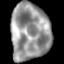
Tissue: lung
Cell type: Epithelial cells
Senescence score: 0.2157
Nuclear area (px): 2179
Mean DAPI intensity: 150.389